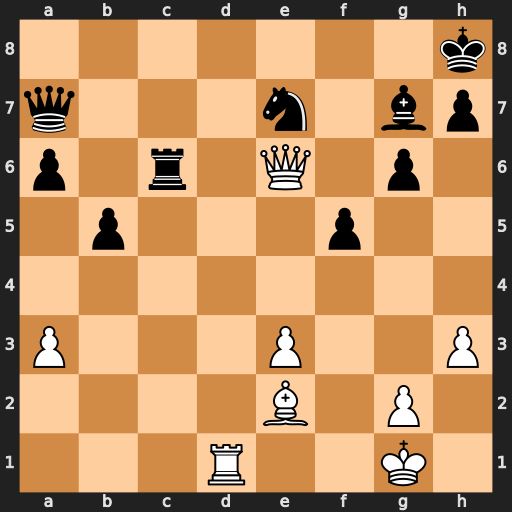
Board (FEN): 7k/q3n1bp/p1r1Q1p1/1p3p2/8/P3P2P/4B1P1/3R2K1
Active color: w
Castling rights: -
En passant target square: -
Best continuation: Rd8+ Bf8 Rxf8+ Kg7 Rf7+